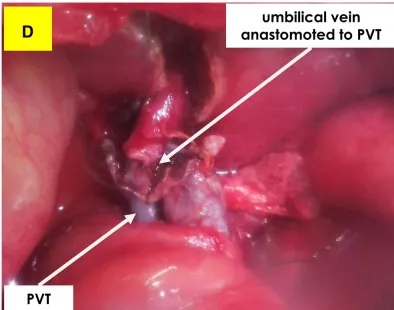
Upper: intraoperative ICG fluorescence method. (D) Recanalized umbilical vein was anastomosed to portal vein trunk stump.
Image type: endoscopy (gi_endoscopy)